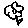
Label: flower